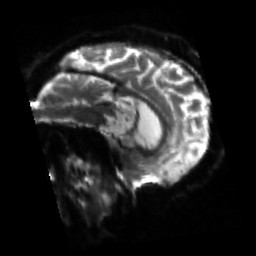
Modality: sbref
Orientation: sagittal
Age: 62
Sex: male
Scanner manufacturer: siemens
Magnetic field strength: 3 T
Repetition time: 4.71 s
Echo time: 0.0906 s